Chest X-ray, PA view. Patient: 43 years old, sex M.
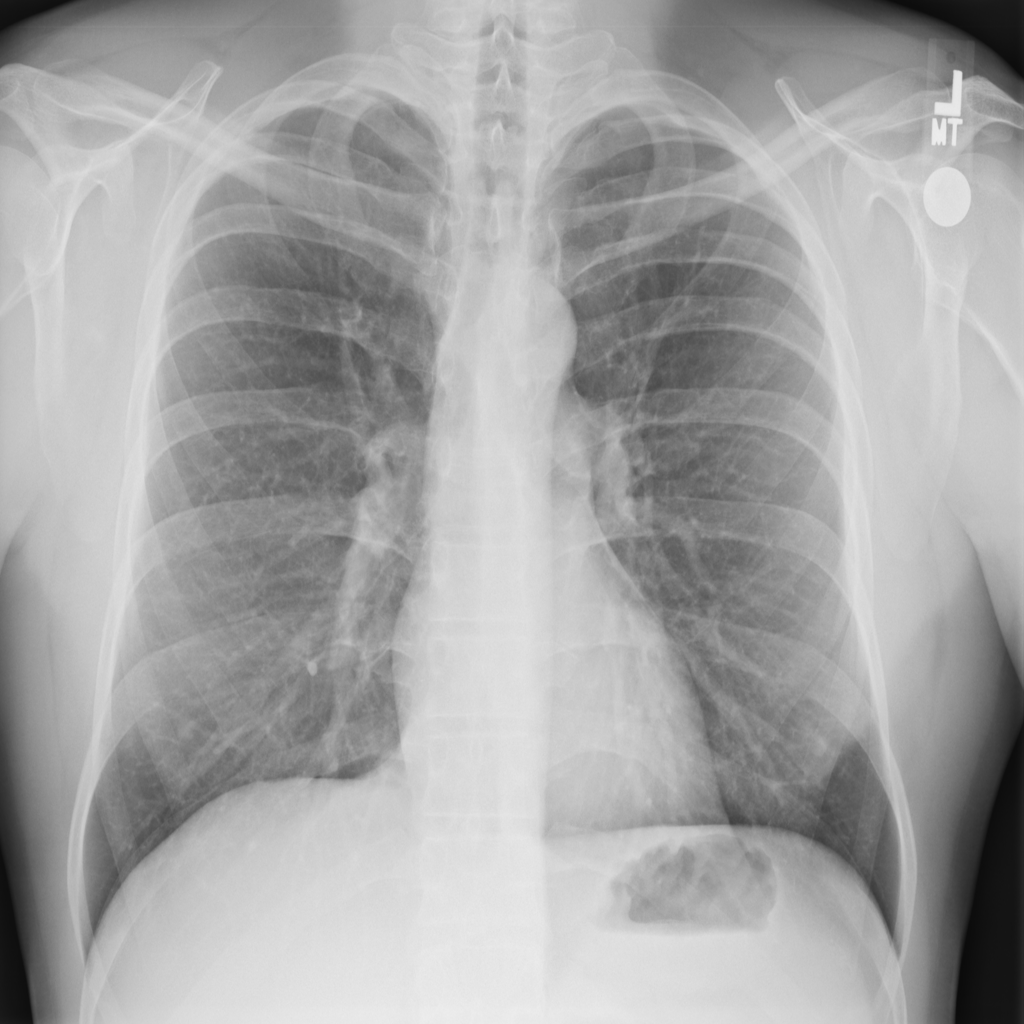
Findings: No Finding